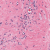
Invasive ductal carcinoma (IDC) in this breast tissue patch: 0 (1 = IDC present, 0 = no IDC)